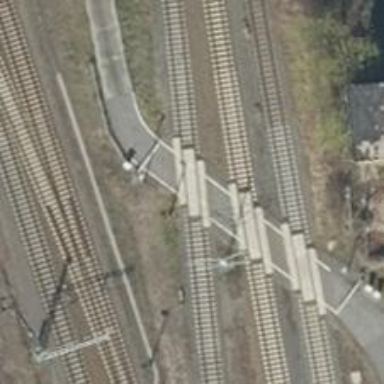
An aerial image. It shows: Railway level crossing.